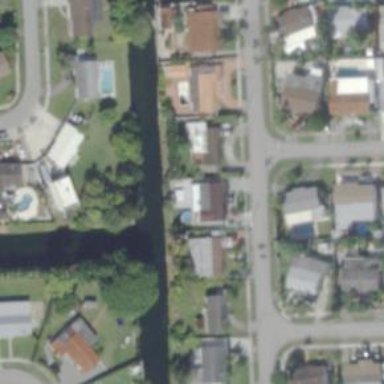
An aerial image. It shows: Canal.